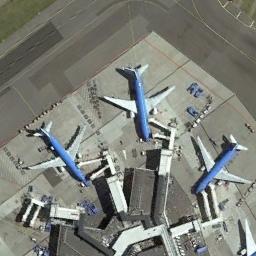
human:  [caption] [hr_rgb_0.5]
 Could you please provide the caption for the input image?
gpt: Three blue planes and many cars are parked next to the terminal .

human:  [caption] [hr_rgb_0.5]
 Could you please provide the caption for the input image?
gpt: Three blue planes parked next to boarding bridges and some facilities around them .

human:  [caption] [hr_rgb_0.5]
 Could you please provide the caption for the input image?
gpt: Three blue planes docked in a circle around the airport .

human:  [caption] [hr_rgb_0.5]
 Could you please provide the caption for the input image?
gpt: Several aircraft of the same size and blue fuselage parked neatly next to the buildings inside the airport .

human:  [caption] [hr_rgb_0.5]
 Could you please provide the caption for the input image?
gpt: Three planes are in the parking lot next to the buildings .